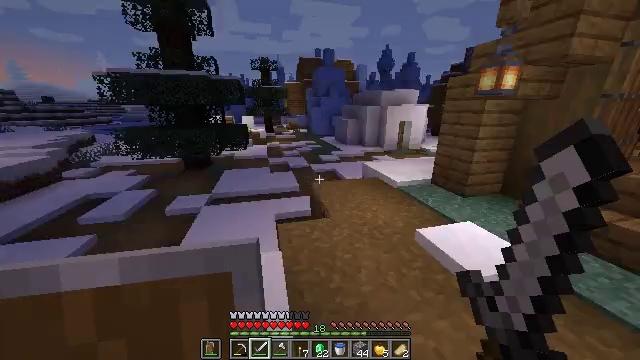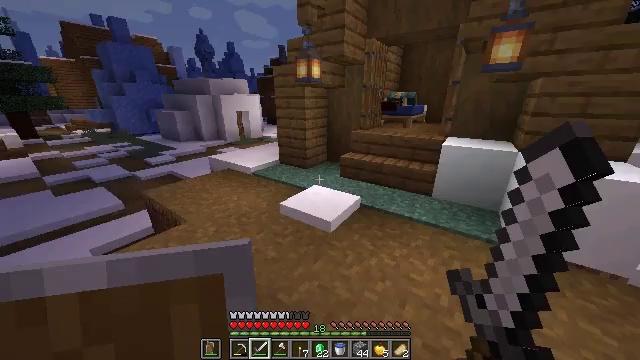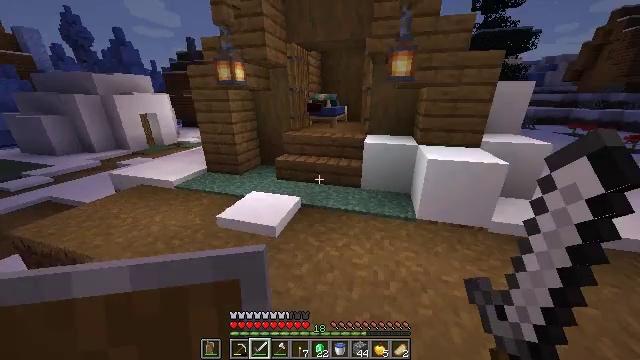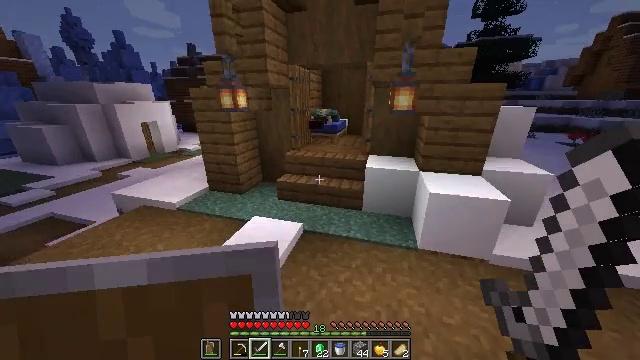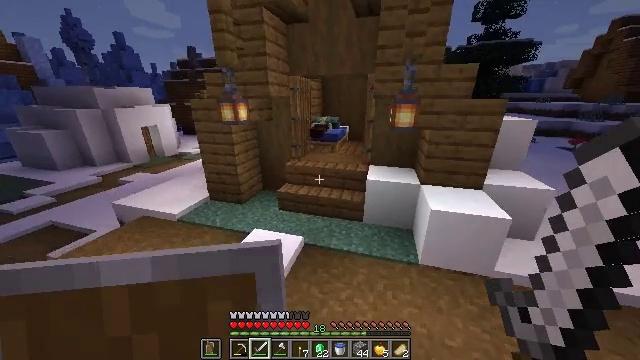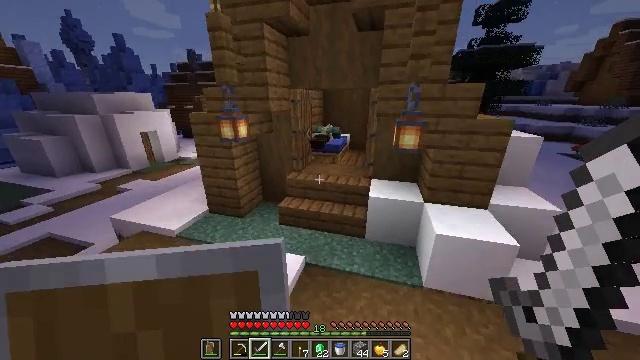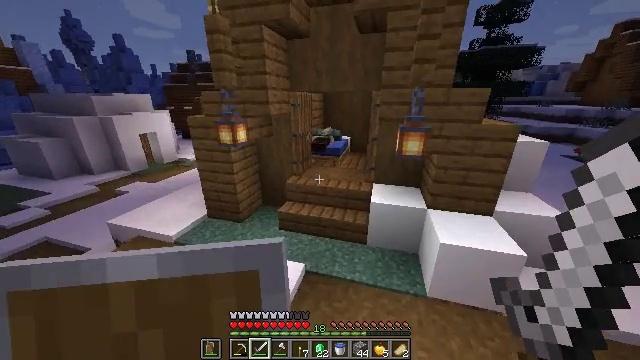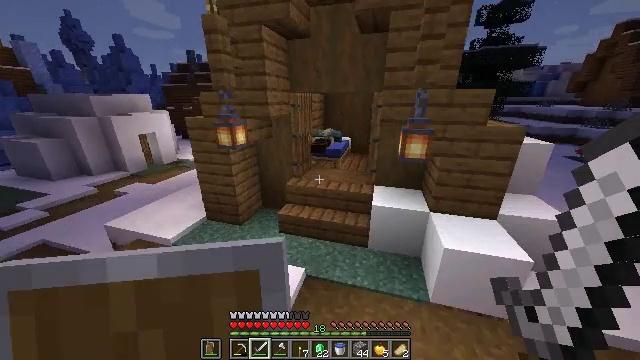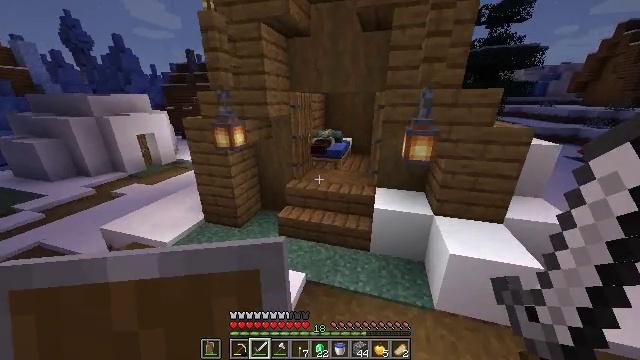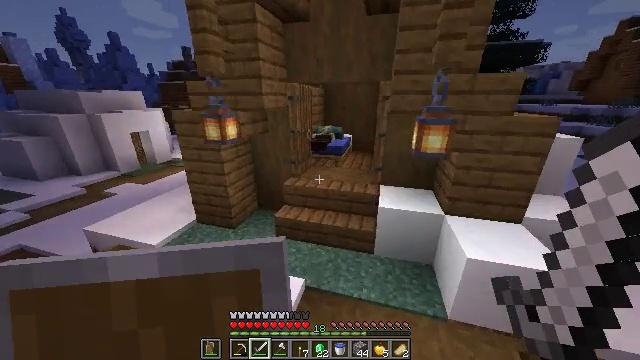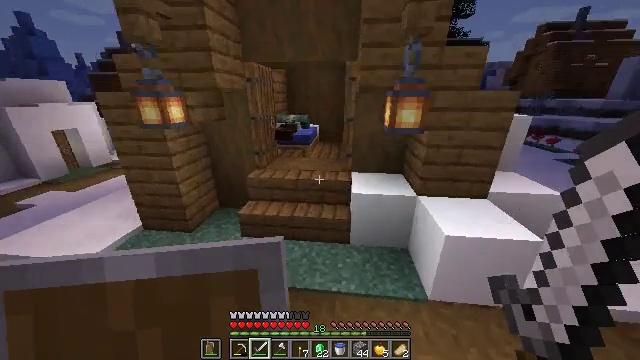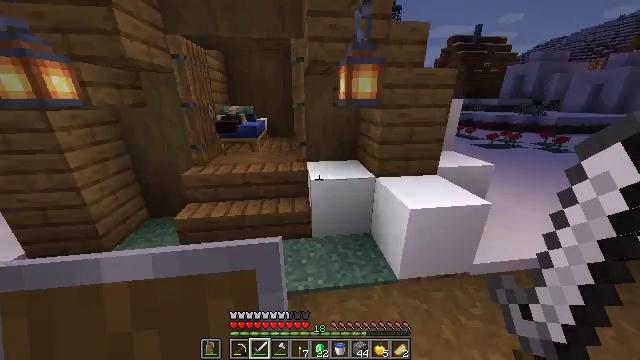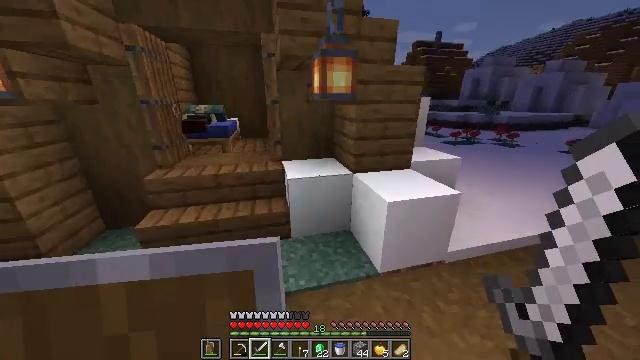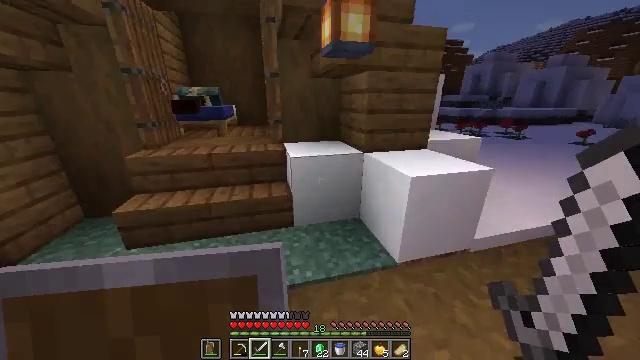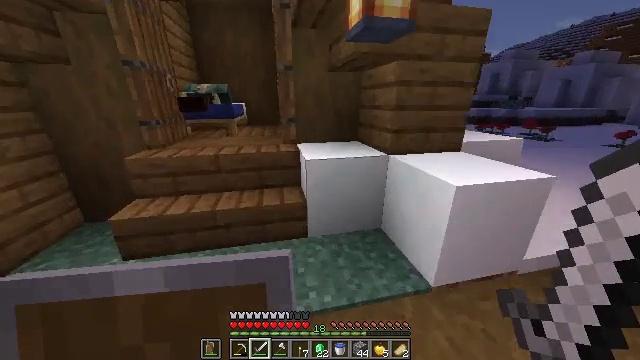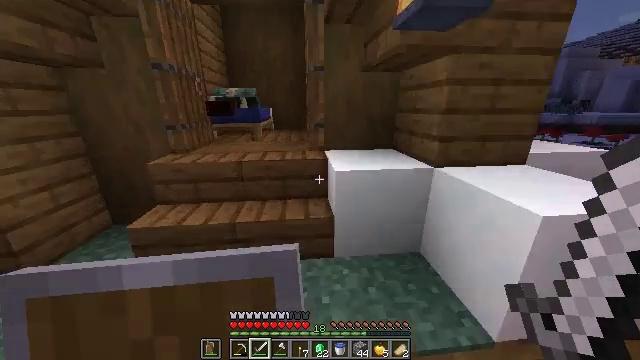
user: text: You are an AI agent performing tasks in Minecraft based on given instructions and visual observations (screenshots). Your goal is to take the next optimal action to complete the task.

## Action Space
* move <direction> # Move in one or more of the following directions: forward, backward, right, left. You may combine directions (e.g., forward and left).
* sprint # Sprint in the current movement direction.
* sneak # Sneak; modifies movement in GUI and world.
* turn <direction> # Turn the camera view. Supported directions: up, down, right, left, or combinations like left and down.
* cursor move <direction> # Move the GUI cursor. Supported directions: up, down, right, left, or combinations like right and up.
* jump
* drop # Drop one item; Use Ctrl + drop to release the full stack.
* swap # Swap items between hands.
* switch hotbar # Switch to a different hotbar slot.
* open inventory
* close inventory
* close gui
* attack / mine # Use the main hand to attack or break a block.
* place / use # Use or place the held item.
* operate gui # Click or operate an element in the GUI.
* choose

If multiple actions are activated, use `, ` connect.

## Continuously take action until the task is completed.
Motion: motion action
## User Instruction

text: Dismantle the blue bed.
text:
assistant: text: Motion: move forward, sprint, turn right and down, jump
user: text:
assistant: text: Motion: move forward, sprint, turn right, jump
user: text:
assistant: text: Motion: move forward, sprint, jump
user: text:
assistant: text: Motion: move forward, sprint, jump
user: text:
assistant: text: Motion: move forward, sprint, jump
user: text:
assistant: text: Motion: move forward, sprint, jump
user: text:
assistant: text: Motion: move forward, sprint, jump
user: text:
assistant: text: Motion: move forward, sprint, jump
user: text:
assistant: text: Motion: move forward, sprint, jump
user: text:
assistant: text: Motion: move forward, sprint, turn right, jump
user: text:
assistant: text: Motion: move forward, sprint, turn right, jump
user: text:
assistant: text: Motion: move forward, sprint, turn right, jump
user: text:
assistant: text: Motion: move forward, sprint
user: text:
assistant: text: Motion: move forward, sprint, turn left
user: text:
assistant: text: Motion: move forward, sprint, turn left and up
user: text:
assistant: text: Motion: move forward, sprint, turn left and up
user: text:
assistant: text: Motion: move forward, sprint, turn left, jump
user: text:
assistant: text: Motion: move forward, sprint, turn left, jump
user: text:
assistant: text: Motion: move forward, sprint, turn left, jump
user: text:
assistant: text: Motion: move forward, sprint, turn left, jump
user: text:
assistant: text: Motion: move forward, sprint, jump
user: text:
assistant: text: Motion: move forward, sprint
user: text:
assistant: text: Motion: move forward, sprint, turn right
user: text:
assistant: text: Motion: move forward, sprint, turn right
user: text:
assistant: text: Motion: move forward, sprint, turn right and down
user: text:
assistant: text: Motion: move forward, sprint, turn right
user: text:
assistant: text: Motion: move forward, sprint, turn right
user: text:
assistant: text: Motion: move forward, sprint
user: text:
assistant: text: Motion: move forward, sprint
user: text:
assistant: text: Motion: move forward and move right, sprint, turn left and down